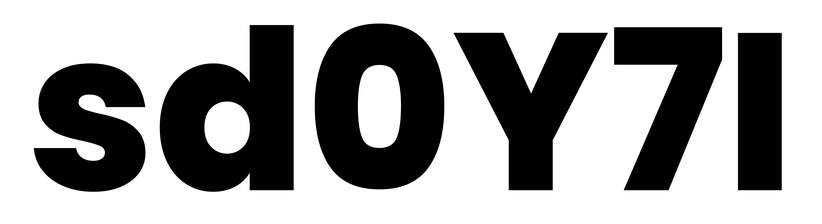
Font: Poppins-ExtraBold